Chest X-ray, AP view. Patient: 50 years old, sex F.
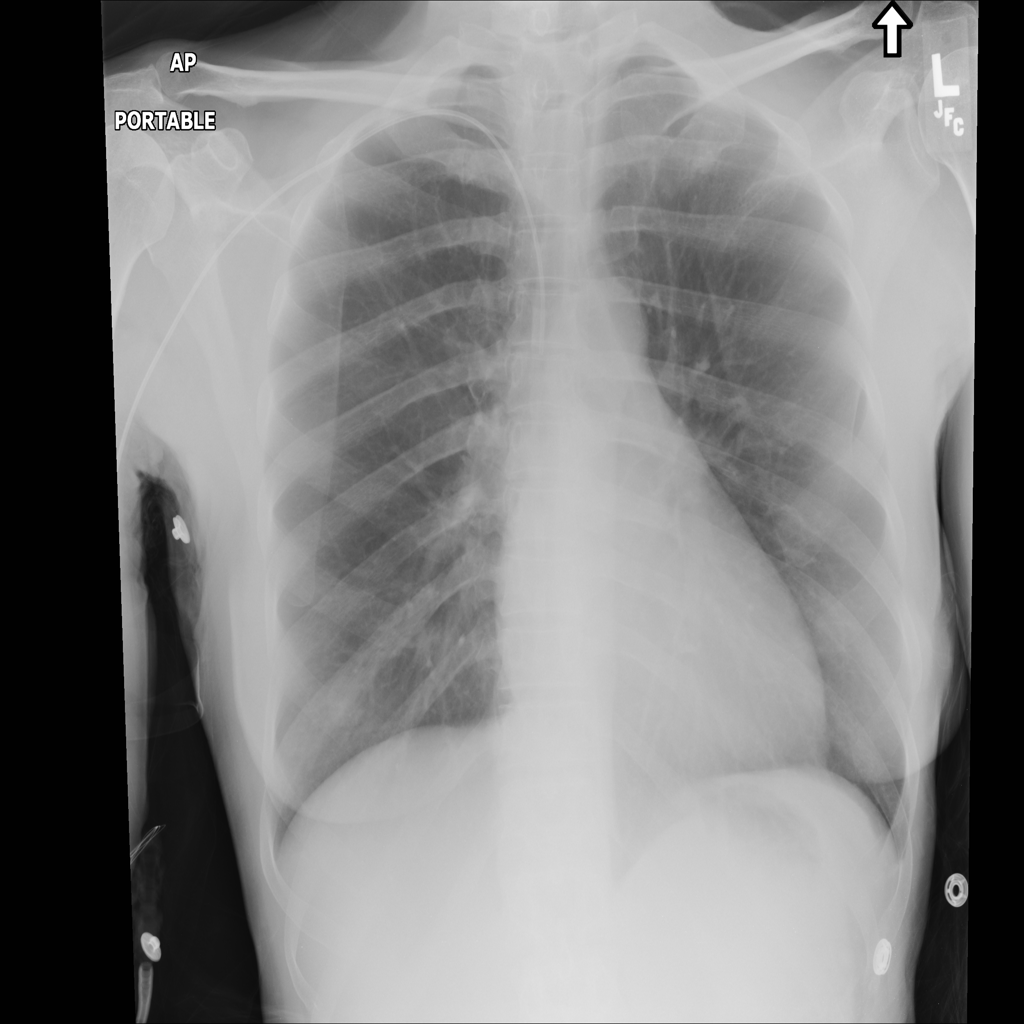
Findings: No Finding